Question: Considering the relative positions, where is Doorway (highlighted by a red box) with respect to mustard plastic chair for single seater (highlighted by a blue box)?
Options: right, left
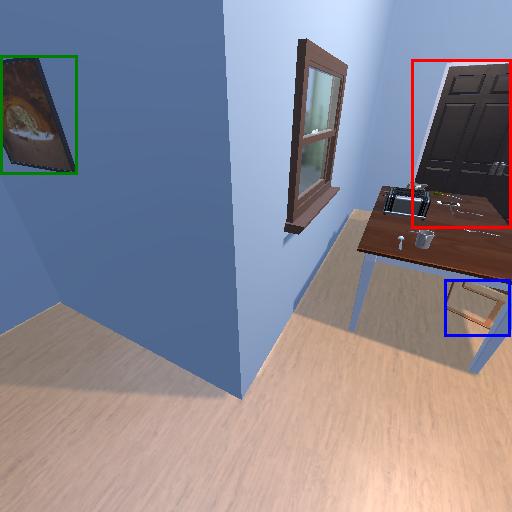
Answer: right